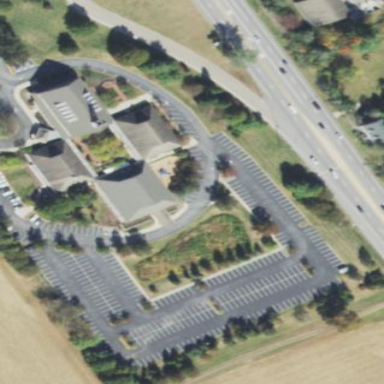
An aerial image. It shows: Building serving as place of worship.